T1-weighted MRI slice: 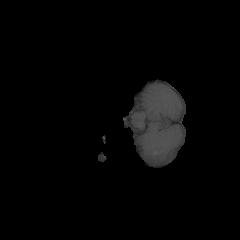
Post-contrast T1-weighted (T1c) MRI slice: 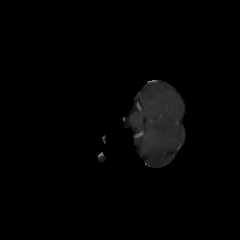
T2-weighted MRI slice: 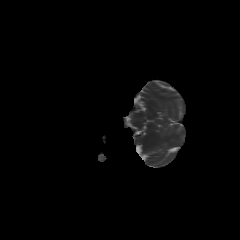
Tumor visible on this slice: no